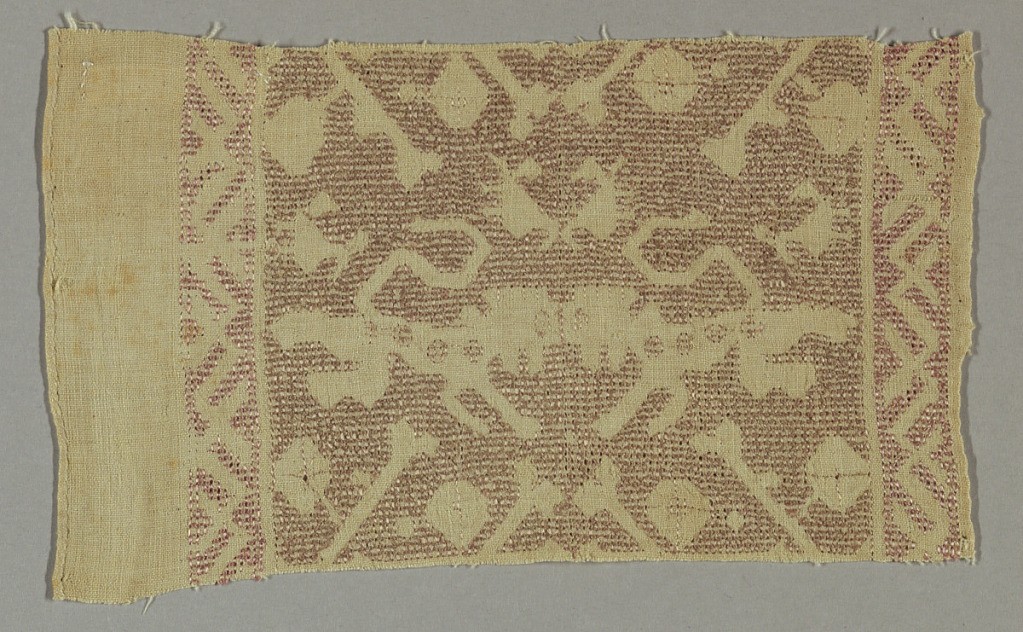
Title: Border fragment
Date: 16th–17th century
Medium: silk on linen Technique: embroidered
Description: Border fragment showing a pattern of heraldic lions and small birds. In red silk on linen.